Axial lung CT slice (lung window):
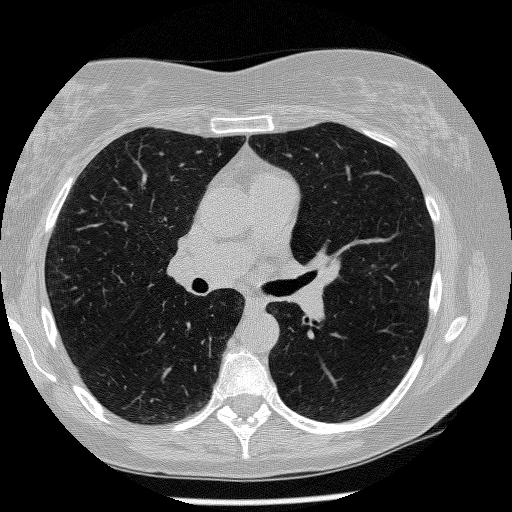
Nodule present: no